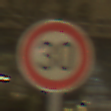
Verkehrszeichen: Geschwindigkeit30
Umgebung: Outdoor, Urban
Tageszeit: Night
Wetter: Overcast
Licht: Artificial
Jahreszeit: NotSpecified
Kontrast: MediumContrast